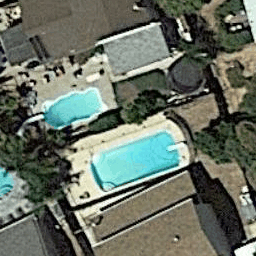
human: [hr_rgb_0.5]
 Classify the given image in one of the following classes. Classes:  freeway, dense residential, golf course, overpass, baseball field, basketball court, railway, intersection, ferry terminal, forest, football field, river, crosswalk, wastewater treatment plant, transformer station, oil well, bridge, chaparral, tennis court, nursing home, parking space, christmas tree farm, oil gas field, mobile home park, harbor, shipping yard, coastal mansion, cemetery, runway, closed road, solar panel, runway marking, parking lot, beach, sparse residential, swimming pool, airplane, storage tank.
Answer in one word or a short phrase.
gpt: swimming pool